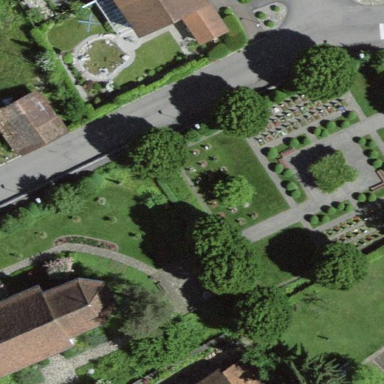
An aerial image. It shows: Graveyard.